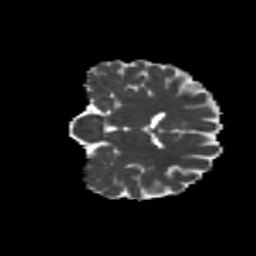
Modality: MD
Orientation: coronal
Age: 26
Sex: male
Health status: healthy
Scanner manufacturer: siemens
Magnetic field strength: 3 T
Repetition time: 8.6 s
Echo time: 0.095 s